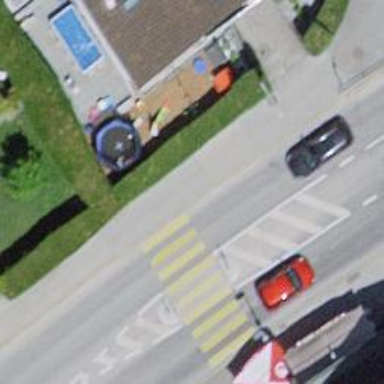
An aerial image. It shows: Bus stop with shelter. It is platform for public transport.